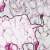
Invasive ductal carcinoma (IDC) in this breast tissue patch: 0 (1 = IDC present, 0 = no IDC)